Question: I am using the latest Twitter Bootstrap with Flat UI. I am trying to make a simple navbar that collapses when the screen gets too small. How can I fix this?
Here is what it looks like:

Only when I click the 'toggle navigation' button do my navigation items appear.
Here is my HTML for the navbar. It's the one copied directly from the Flat-UI components page:
'''
<div class="container">
<nav class="navbar navbar-default" role="navigation">
<!-- Brand and toggle get grouped for better mobile display -->
<div class="navbar-header">
<button type="button" class="navbar-toggle" data-toggle="collapse" data-target="#bs-example-navbar-collapse-1">
<span class="sr-only">Toggle navigation</span>
<span class="icon-bar"></span>
<span class="icon-bar"></span>
<span class="icon-bar"></span>
</button>
<a class="brand" href="#">Brand</a>
</div>
<!-- Collect the nav links, forms, and other content for toggling -->
<div class="collapse navbar-collapse" id="bs-example-navbar-collapse-1">
<ul class="nav navbar-nav">
<li><a href="#">Link</a></li>
<li><a href="#">Link</a></li>
</ul>
<ul class="nav navbar-nav navbar-right">
<li><a href="#">Link</a></li>
</ul>
</div><!-- /.navbar-collapse -->
</nav>
</div>
'''
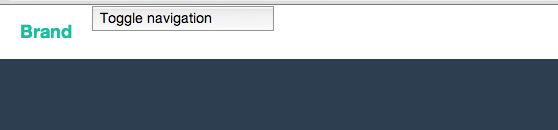
Answer: I had the same issue, this is how I resolved this:
- <URL>- - - - - -
'''
*= require ../../../vendor/assets/stylesheets/bootstrap.css
*= require ../../../vendor/assets/stylesheets/flat-ui.css
*= require ../../../vendor/assets/stylesheets/demo.css
*= require_self
*= require_tree .
*/
'''
-
'''
//= require turbolinks
//= require ../../../vendor/assets/javascripts/jquery-1.8.3.min.js
//= require ../../../vendor/assets/javascripts/jquery-ui-1.10.3.custom.min.js
//= require ../../../vendor/assets/javascripts/jquery.ui.touch-punch.min.js
//= require ../../../vendor/assets/javascripts/bootstrap.min.js
//= require ../../../vendor/assets/javascripts/bootstrap-select.js
//= require ../../../vendor/assets/javascripts/bootstrap-switch.js
//= require ../../../vendor/assets/javascripts/flatui-checkbox.js
//= require ../../../vendor/assets/javascripts/flatui-radio.js
//= require ../../../vendor/assets/javascripts/jquery.tagsinput.js
//= require ../../../vendor/assets/javascripts/jquery.placeholder.js
//= require ../../../vendor/assets/javascripts/jquery.stacktable.js
//= require ../../../vendor/assets/javascripts/application.js
//= require_tree .
'''
-
And I got something like

So, it's basically the
---
'url:''image-url:'